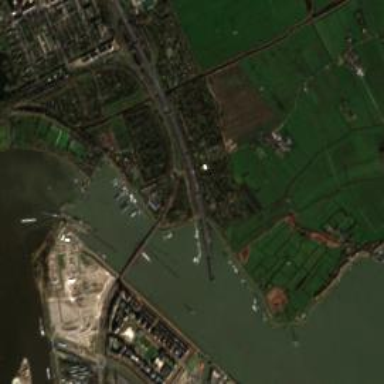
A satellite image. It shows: Fairway waterway.